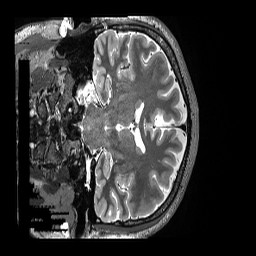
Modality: T2w
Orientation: coronal
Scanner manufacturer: siemens
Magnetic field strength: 3 T
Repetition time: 3.2 s
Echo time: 0.563 s